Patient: sex F, age 64
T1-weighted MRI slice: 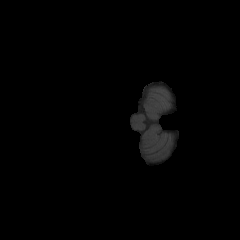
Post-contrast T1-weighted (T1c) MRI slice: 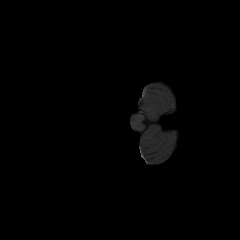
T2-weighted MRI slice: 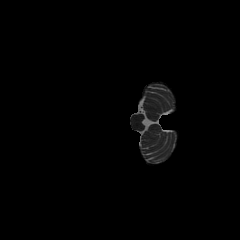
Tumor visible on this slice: no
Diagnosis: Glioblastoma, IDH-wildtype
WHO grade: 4